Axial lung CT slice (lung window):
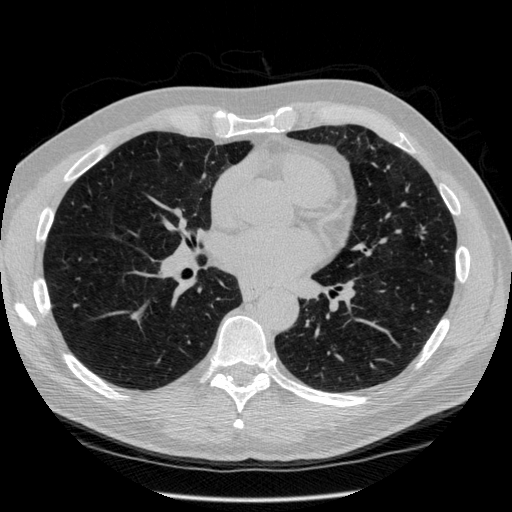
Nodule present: no